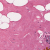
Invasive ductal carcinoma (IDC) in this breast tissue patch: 0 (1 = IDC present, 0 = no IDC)